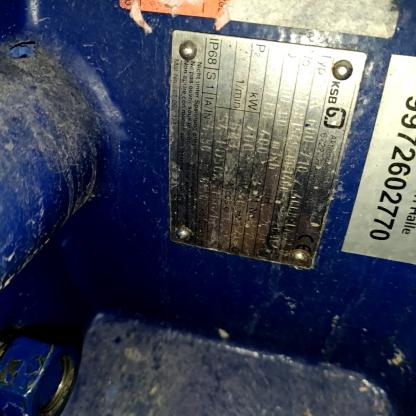
Klasa: tabliczka-znamionowa